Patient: sex M, age 25
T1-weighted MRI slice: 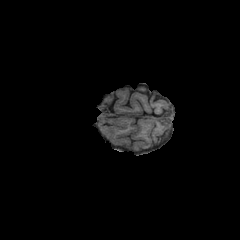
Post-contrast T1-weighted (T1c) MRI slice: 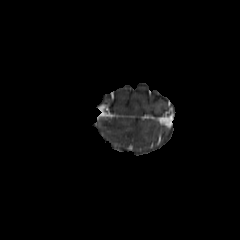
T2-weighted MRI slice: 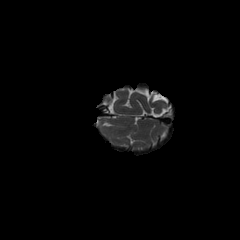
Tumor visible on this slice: no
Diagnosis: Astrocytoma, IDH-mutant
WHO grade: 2